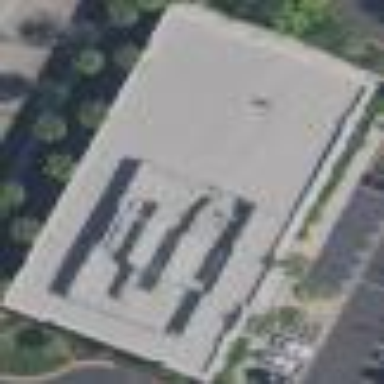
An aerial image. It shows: Office building.